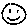
Label: smiley face